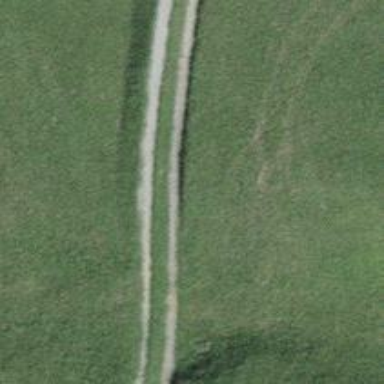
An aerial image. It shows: Path with pebblestone surface. The track type is grade 4.